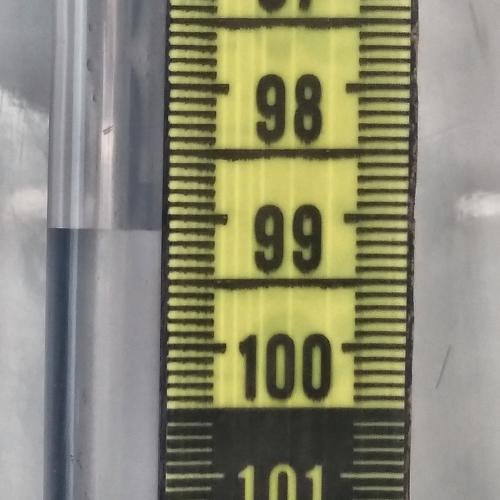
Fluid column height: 99.1 cm